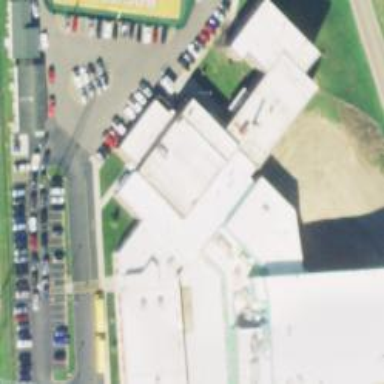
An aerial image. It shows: School.